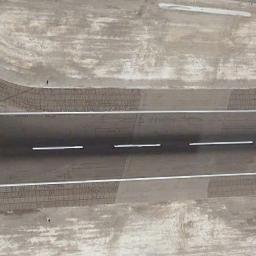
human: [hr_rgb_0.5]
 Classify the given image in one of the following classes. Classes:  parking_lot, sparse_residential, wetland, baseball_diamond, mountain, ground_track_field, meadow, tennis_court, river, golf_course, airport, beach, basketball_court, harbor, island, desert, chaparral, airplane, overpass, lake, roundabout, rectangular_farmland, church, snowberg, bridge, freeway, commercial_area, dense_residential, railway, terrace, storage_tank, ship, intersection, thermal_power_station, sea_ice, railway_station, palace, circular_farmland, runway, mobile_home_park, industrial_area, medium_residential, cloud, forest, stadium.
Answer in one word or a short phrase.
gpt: runway